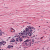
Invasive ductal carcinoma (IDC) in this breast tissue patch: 0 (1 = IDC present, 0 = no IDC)